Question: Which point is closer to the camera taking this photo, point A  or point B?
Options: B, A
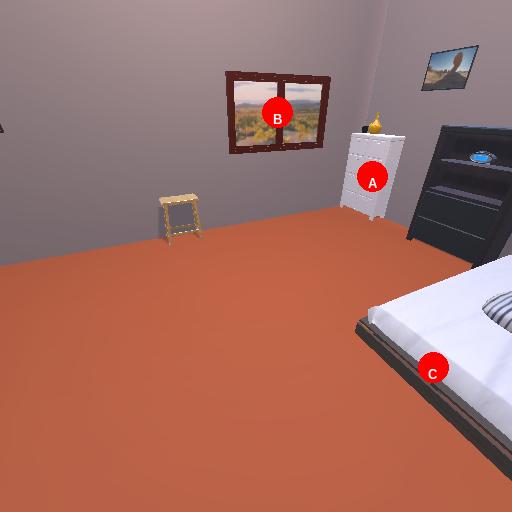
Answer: B